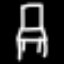
Label: chair